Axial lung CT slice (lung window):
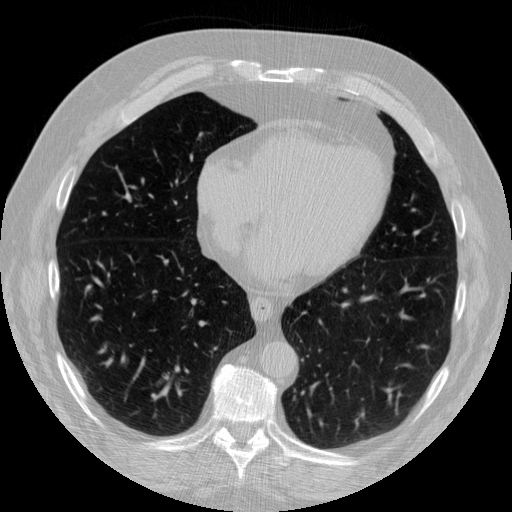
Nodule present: no